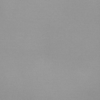
Label: dusty